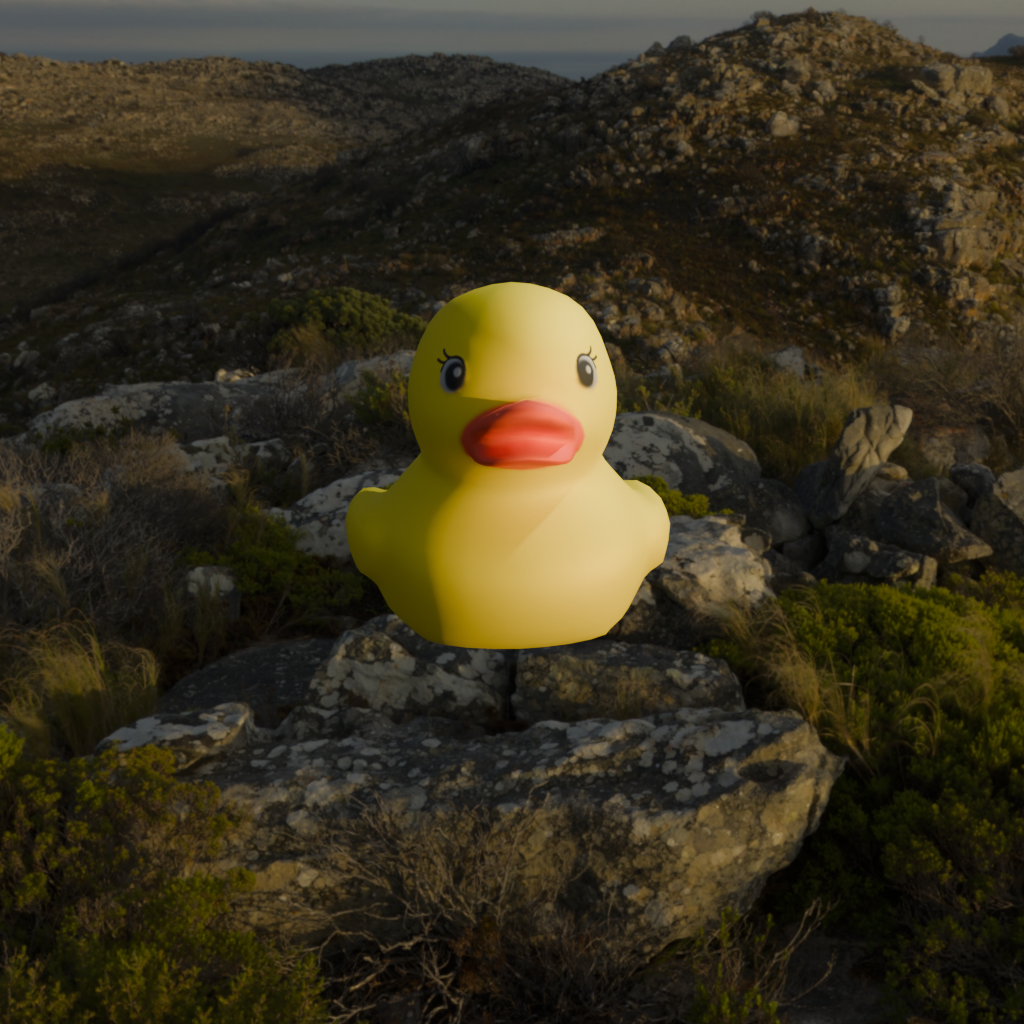
an image of a yellow rubber duck seen from <front> in a golden sunset over rocky mountains.